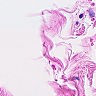
Metastatic tissue present: no